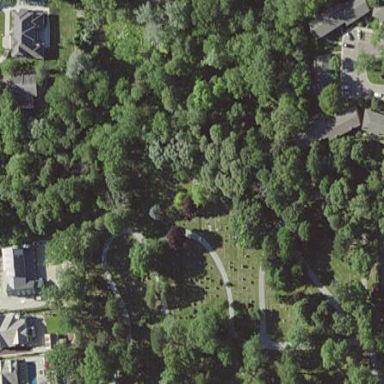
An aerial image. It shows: Cemetery.